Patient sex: F
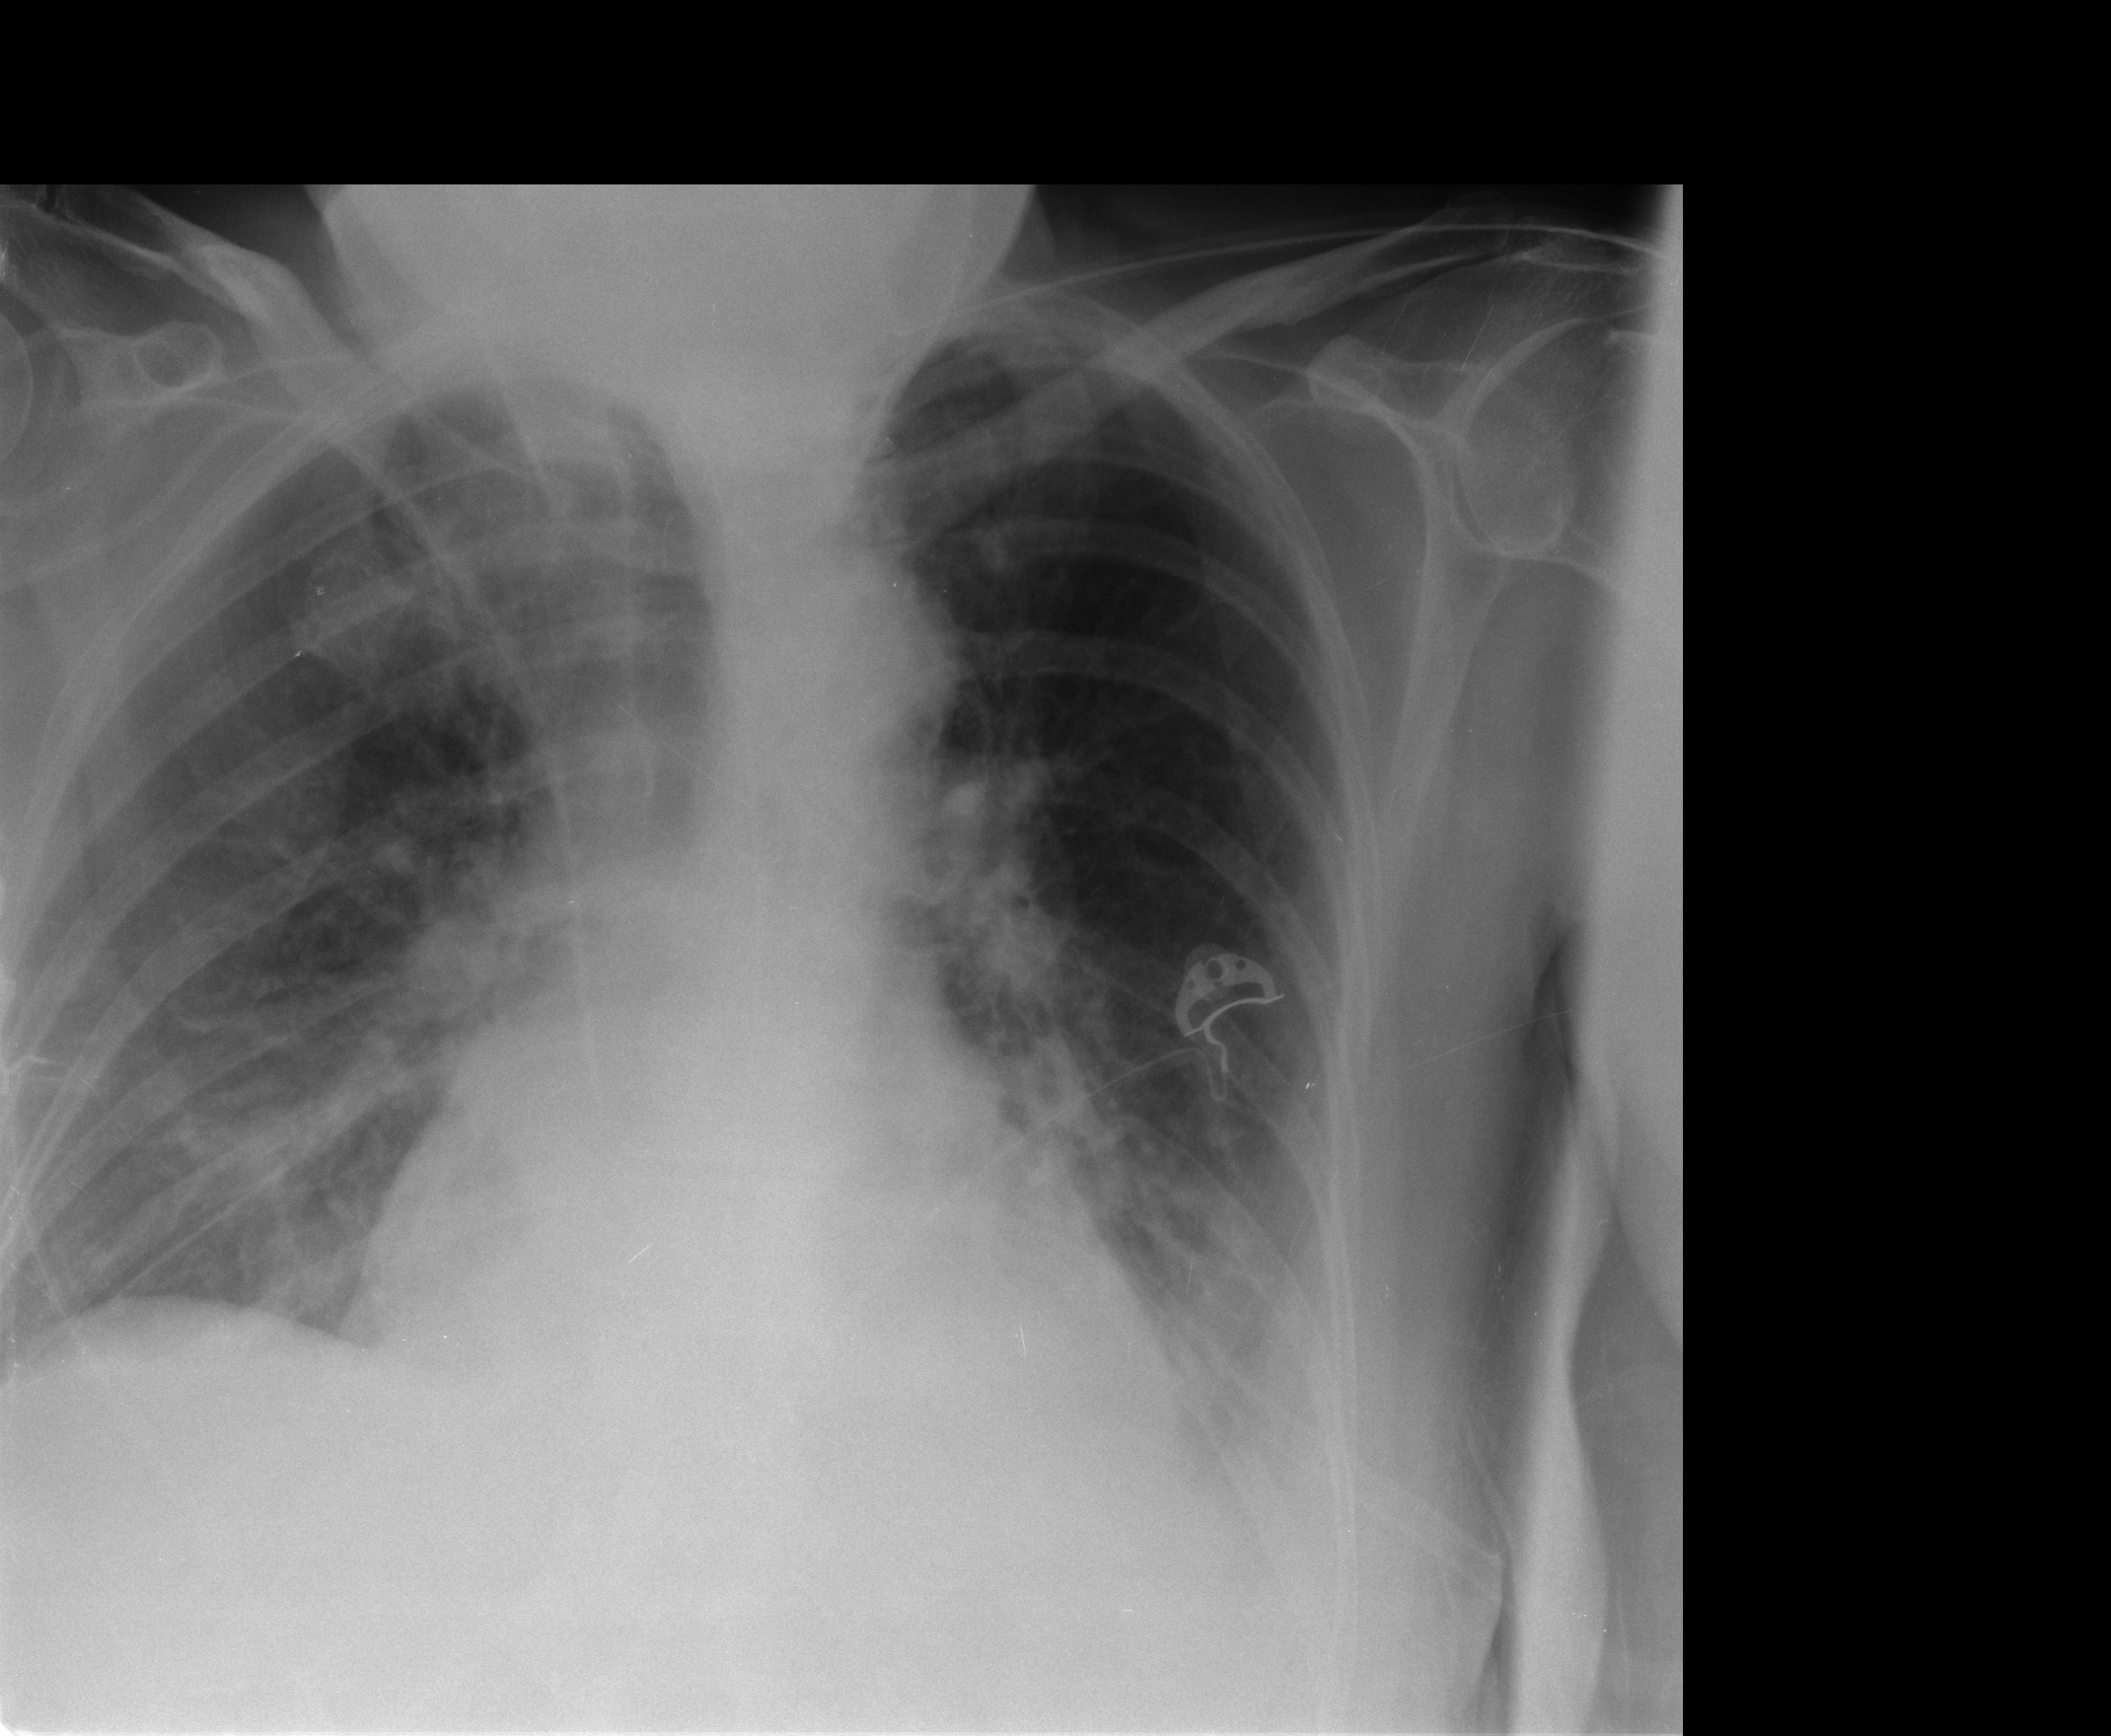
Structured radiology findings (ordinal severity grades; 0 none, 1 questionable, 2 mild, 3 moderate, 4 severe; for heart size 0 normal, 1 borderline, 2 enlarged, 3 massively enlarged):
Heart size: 2
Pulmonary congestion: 0
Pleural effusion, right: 1
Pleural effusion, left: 2
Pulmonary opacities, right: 2
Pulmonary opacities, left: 0
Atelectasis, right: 2
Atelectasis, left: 2